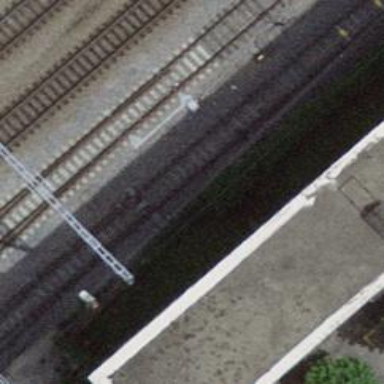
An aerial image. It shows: Siding railway track with electrified contact line.